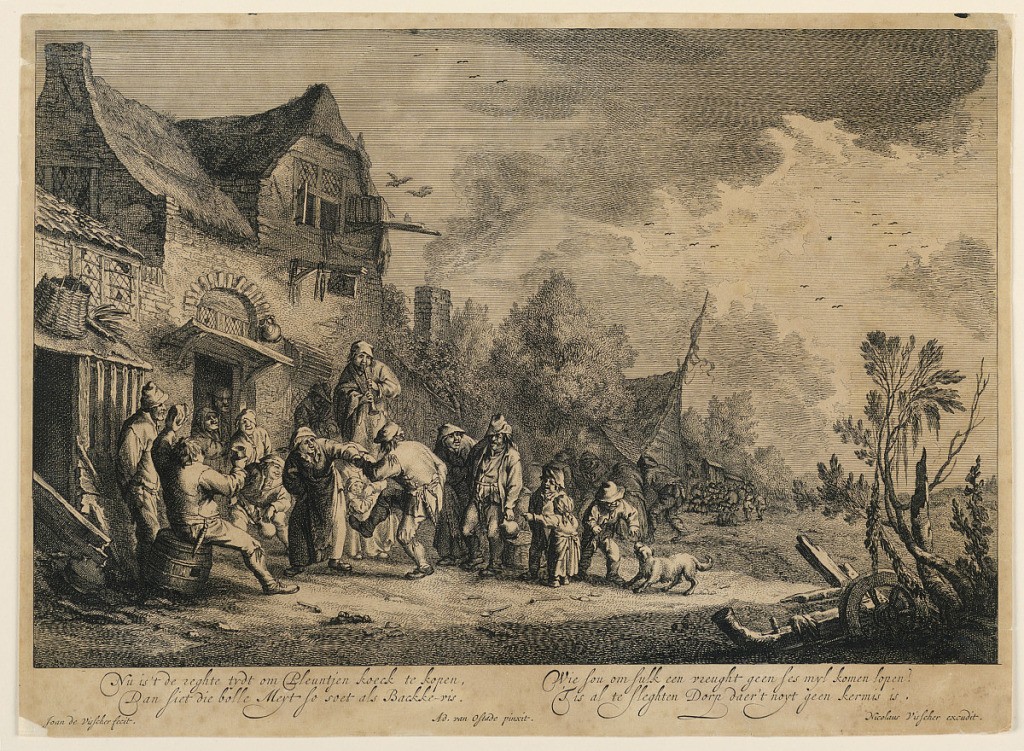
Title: The Dance In Front of An Inn
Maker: Jan de Visscher, Dutch, 1633 - 1692
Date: ca. 1670
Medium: Engraving on paper
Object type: Print
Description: In front of an old house, at left, a couple are dancing. A musician who plays a clarinet, stands behind them. Several onlookers surround them in semi-circle. Houses in background with a group of peasants standing in front of one of them. Inscribed, lower margin: "Nu is't de reghte tydt... kekmisis"; lower left: "Joan de Vischer fecit"; lower center: "Ad. van Ostade pinxit"; lower right: "Nicolaus Visscher execudit".